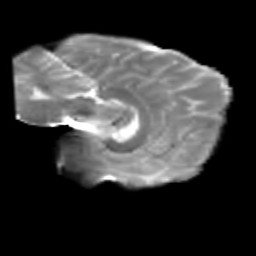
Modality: T2w
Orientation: sagittal
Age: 26
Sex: female
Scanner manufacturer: siemens
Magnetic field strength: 3 T
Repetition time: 1.8 s
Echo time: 0.07 s